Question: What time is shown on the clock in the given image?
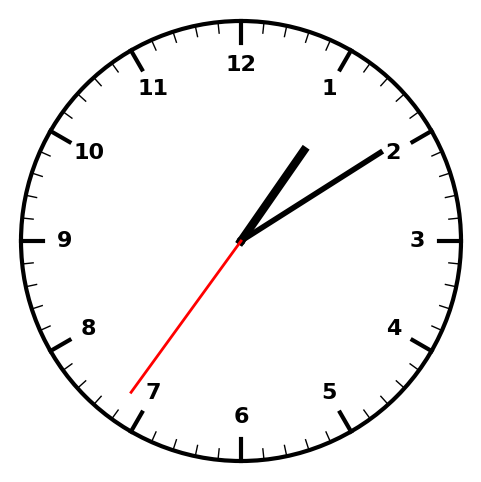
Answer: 01:09:36